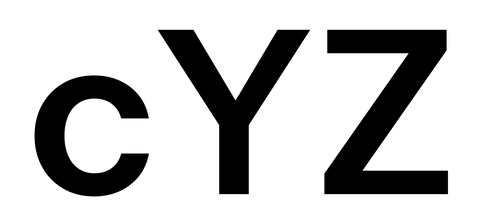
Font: InstrumentSans_SemiBold